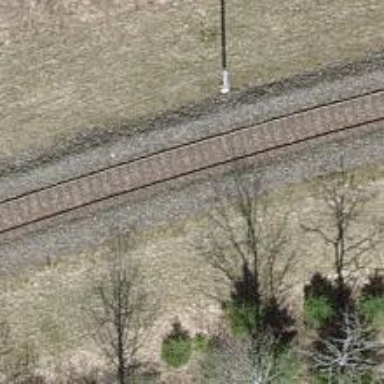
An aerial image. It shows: Single railway track with electrified contact line.